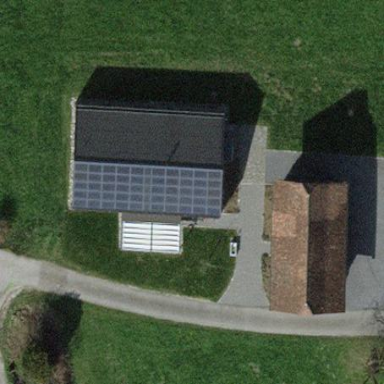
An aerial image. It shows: Simple and straightforward house.